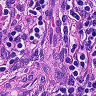
Metastatic tissue present: no